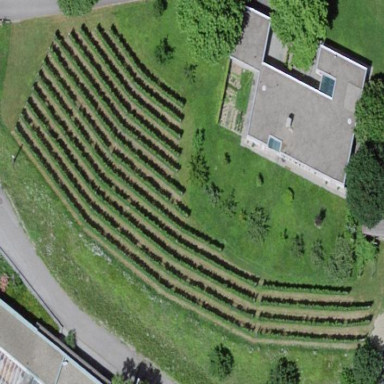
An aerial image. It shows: Vineyard with grape crops.